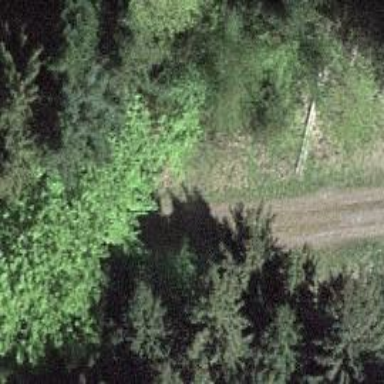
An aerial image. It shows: Gravel track with grade 3 tracktype.